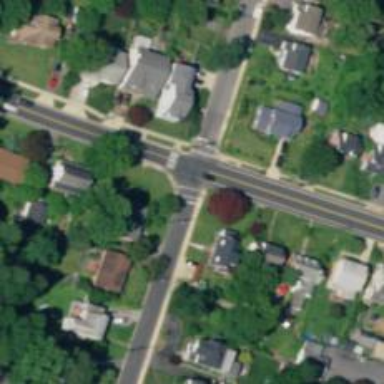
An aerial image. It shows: Marked road crossing.